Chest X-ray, PA view. Patient: 3 years old, sex F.
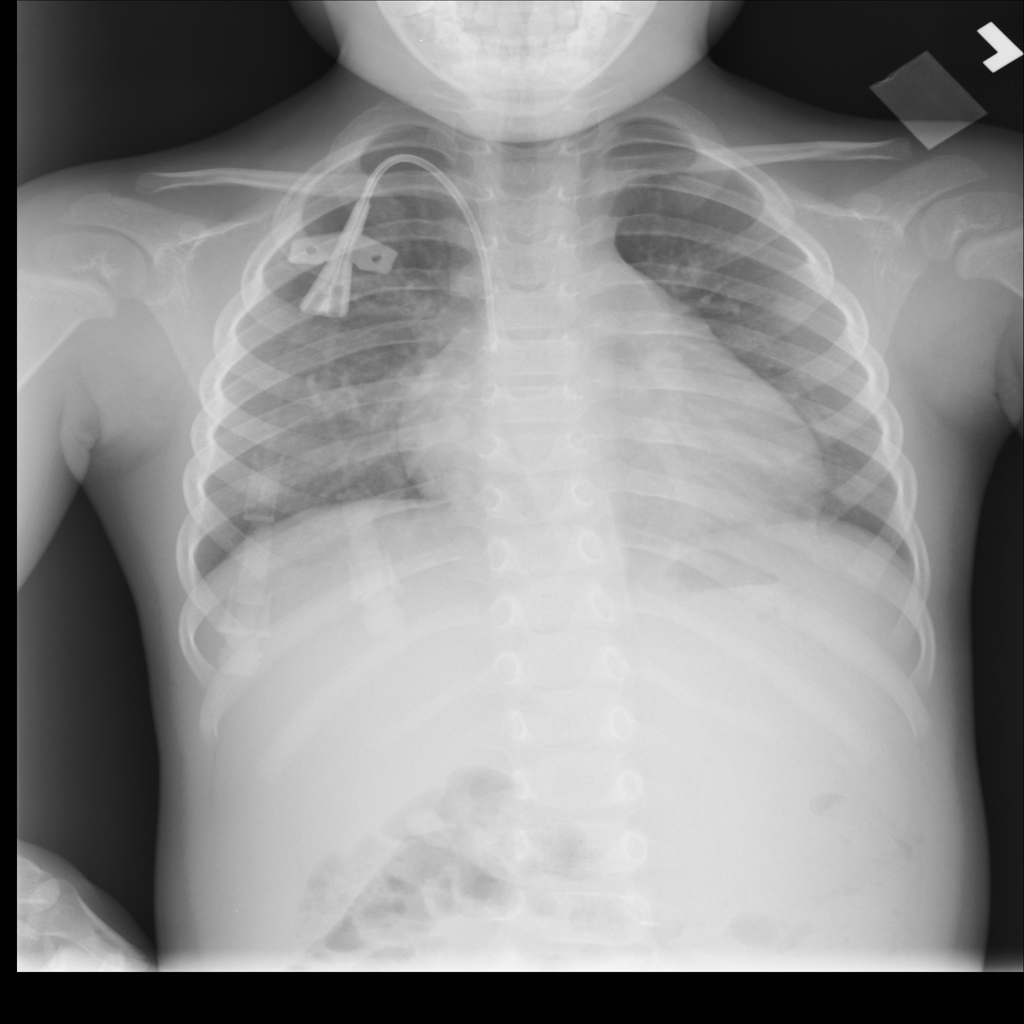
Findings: No Finding